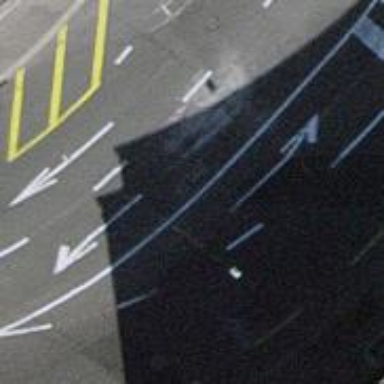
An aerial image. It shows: Secondary road with asphalt surface. There is designated cycle lane on the left side.